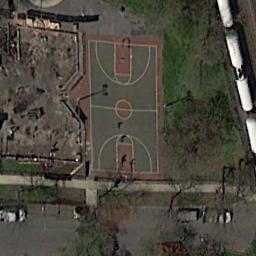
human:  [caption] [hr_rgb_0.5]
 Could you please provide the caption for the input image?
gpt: A basketball court on the lawn while the open area and a road beside .

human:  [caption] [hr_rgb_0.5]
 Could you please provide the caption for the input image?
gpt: The basketball court and playground are flanked by a few tree species on the bare grass, Next to a road .

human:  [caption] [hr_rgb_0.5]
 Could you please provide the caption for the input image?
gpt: There is a basketball court beside the green land .

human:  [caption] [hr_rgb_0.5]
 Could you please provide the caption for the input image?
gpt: There is a basketball court surrounded by many buildings and trees with a road pass by .

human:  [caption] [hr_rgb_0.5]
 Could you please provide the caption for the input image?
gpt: A vacant lot is beside the basketball court .